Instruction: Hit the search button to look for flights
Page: home
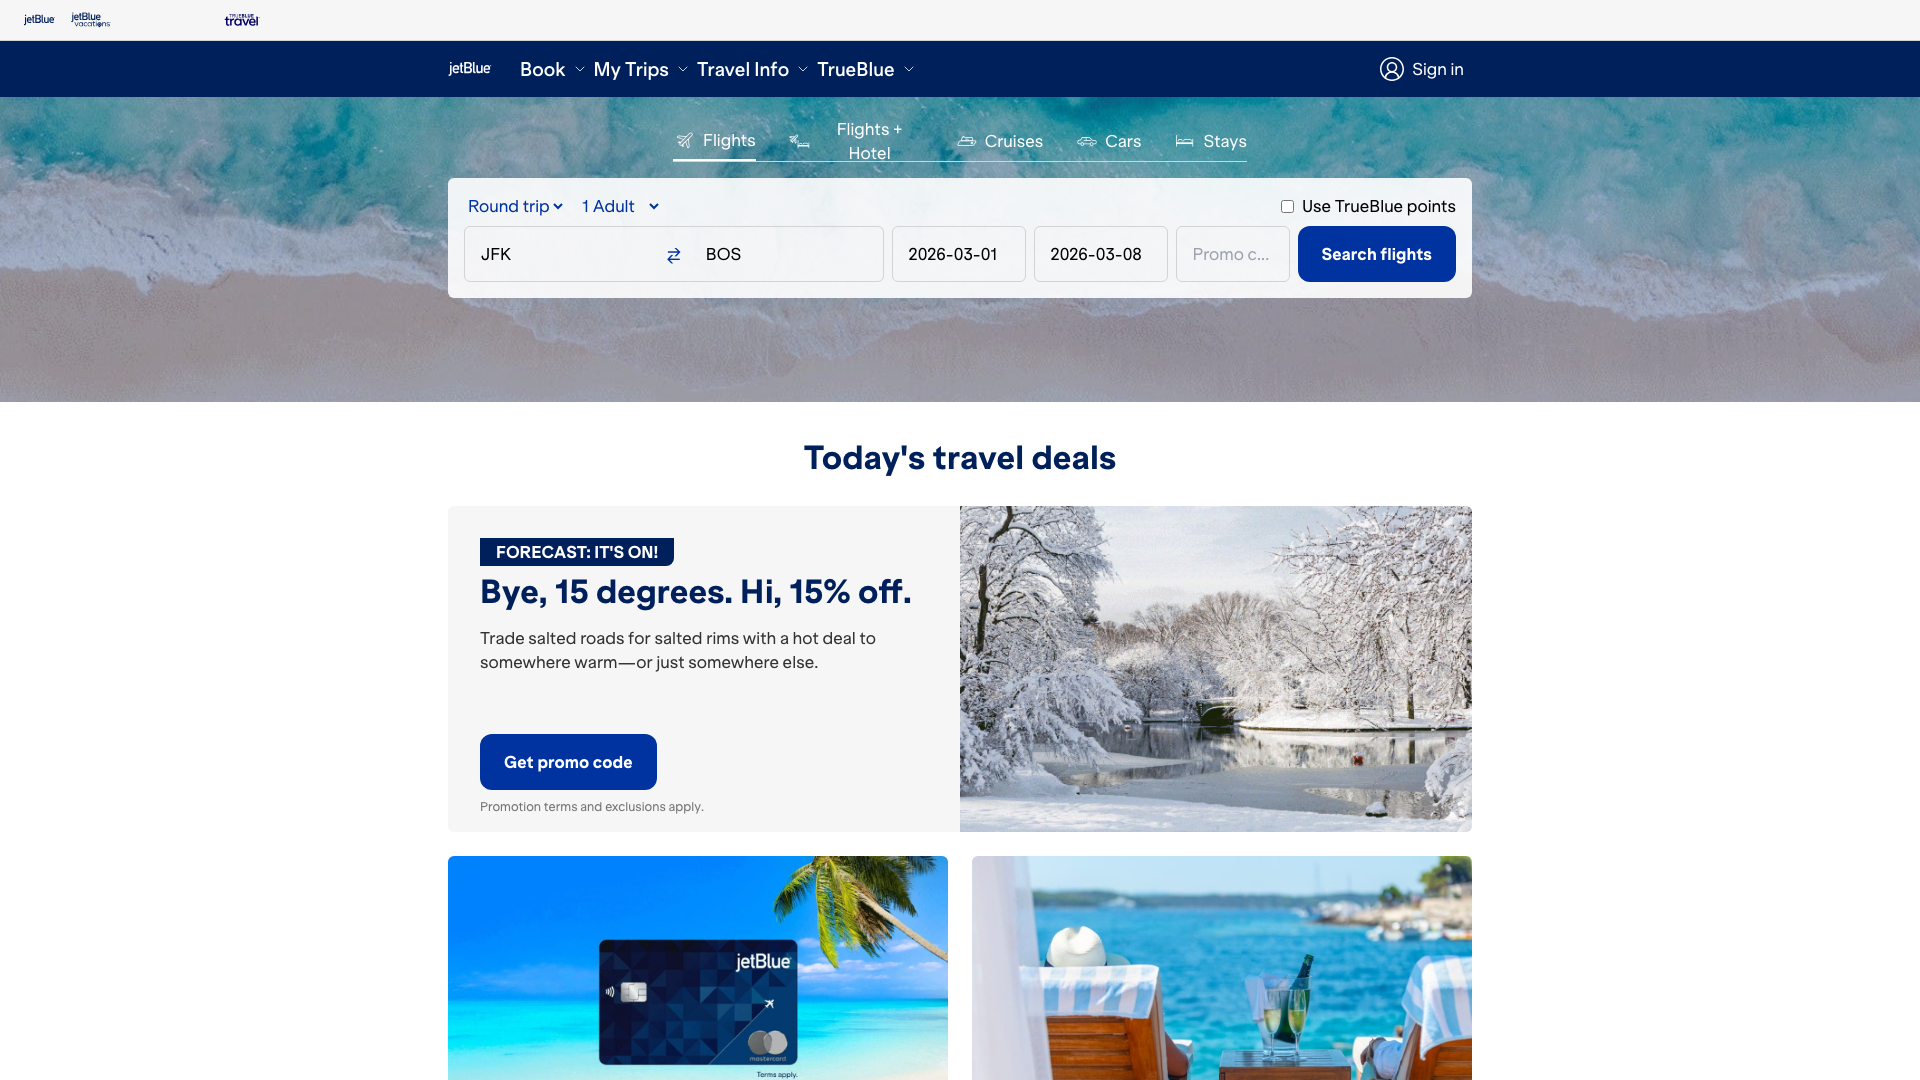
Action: click